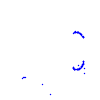
Particle: proton